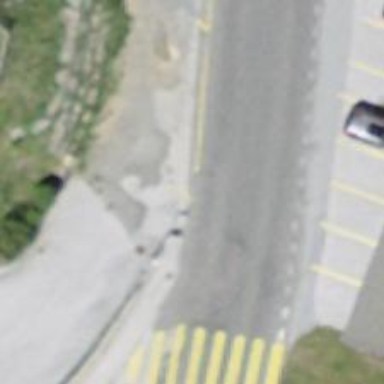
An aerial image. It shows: Bus stop with platform for public transport.